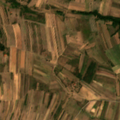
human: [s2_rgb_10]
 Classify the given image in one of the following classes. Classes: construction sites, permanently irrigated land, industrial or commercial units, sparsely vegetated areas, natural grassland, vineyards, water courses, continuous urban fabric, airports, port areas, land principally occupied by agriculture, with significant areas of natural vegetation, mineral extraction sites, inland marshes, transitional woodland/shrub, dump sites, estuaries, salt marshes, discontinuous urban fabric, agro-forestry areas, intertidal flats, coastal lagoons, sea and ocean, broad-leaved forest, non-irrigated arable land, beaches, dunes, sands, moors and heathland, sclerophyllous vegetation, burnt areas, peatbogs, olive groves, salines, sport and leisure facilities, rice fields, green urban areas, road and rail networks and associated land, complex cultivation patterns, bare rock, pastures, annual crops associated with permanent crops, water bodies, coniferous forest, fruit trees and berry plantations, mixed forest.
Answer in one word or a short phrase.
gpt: complex cultivation patterns, land principally occupied by agriculture, with significant areas of natural vegetation